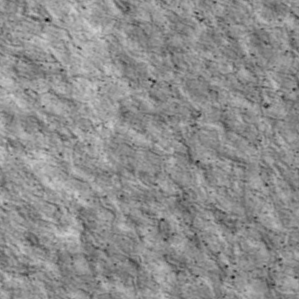
Label: non_frost